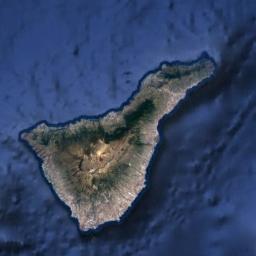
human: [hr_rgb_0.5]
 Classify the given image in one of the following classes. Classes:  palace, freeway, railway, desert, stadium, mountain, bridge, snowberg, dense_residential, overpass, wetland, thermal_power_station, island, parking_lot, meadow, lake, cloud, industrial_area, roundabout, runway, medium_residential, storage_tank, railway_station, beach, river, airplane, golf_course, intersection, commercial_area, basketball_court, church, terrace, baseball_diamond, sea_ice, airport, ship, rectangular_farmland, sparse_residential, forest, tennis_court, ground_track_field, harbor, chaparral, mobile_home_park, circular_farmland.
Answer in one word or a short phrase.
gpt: island